Interaction volume radius: 5 \u00c5
Interaction volume height: 15 \u00c5
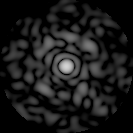
Disorder parameter: 0.8473